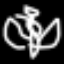
Label: angel